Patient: sex M, age 76
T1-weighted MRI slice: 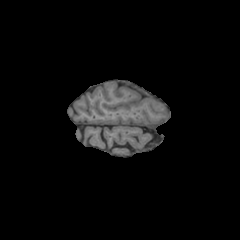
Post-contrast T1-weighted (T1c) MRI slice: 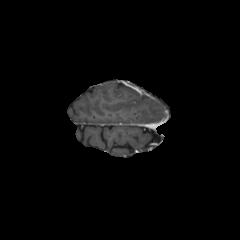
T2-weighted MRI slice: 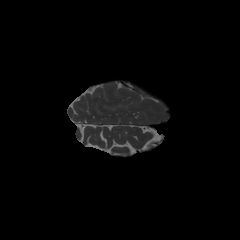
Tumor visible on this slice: no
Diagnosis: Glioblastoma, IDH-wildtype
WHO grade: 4